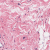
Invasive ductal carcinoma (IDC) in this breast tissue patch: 0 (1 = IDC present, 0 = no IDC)